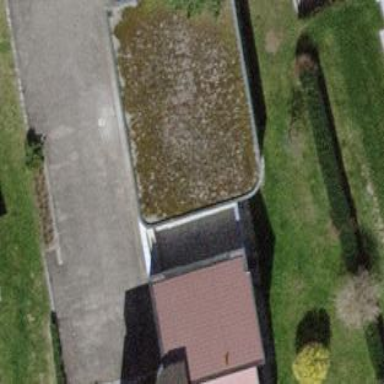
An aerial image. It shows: Garage building.